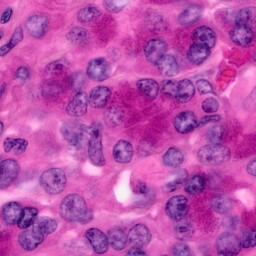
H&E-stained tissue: Pancreatic